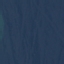
Label: SeaLake